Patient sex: F
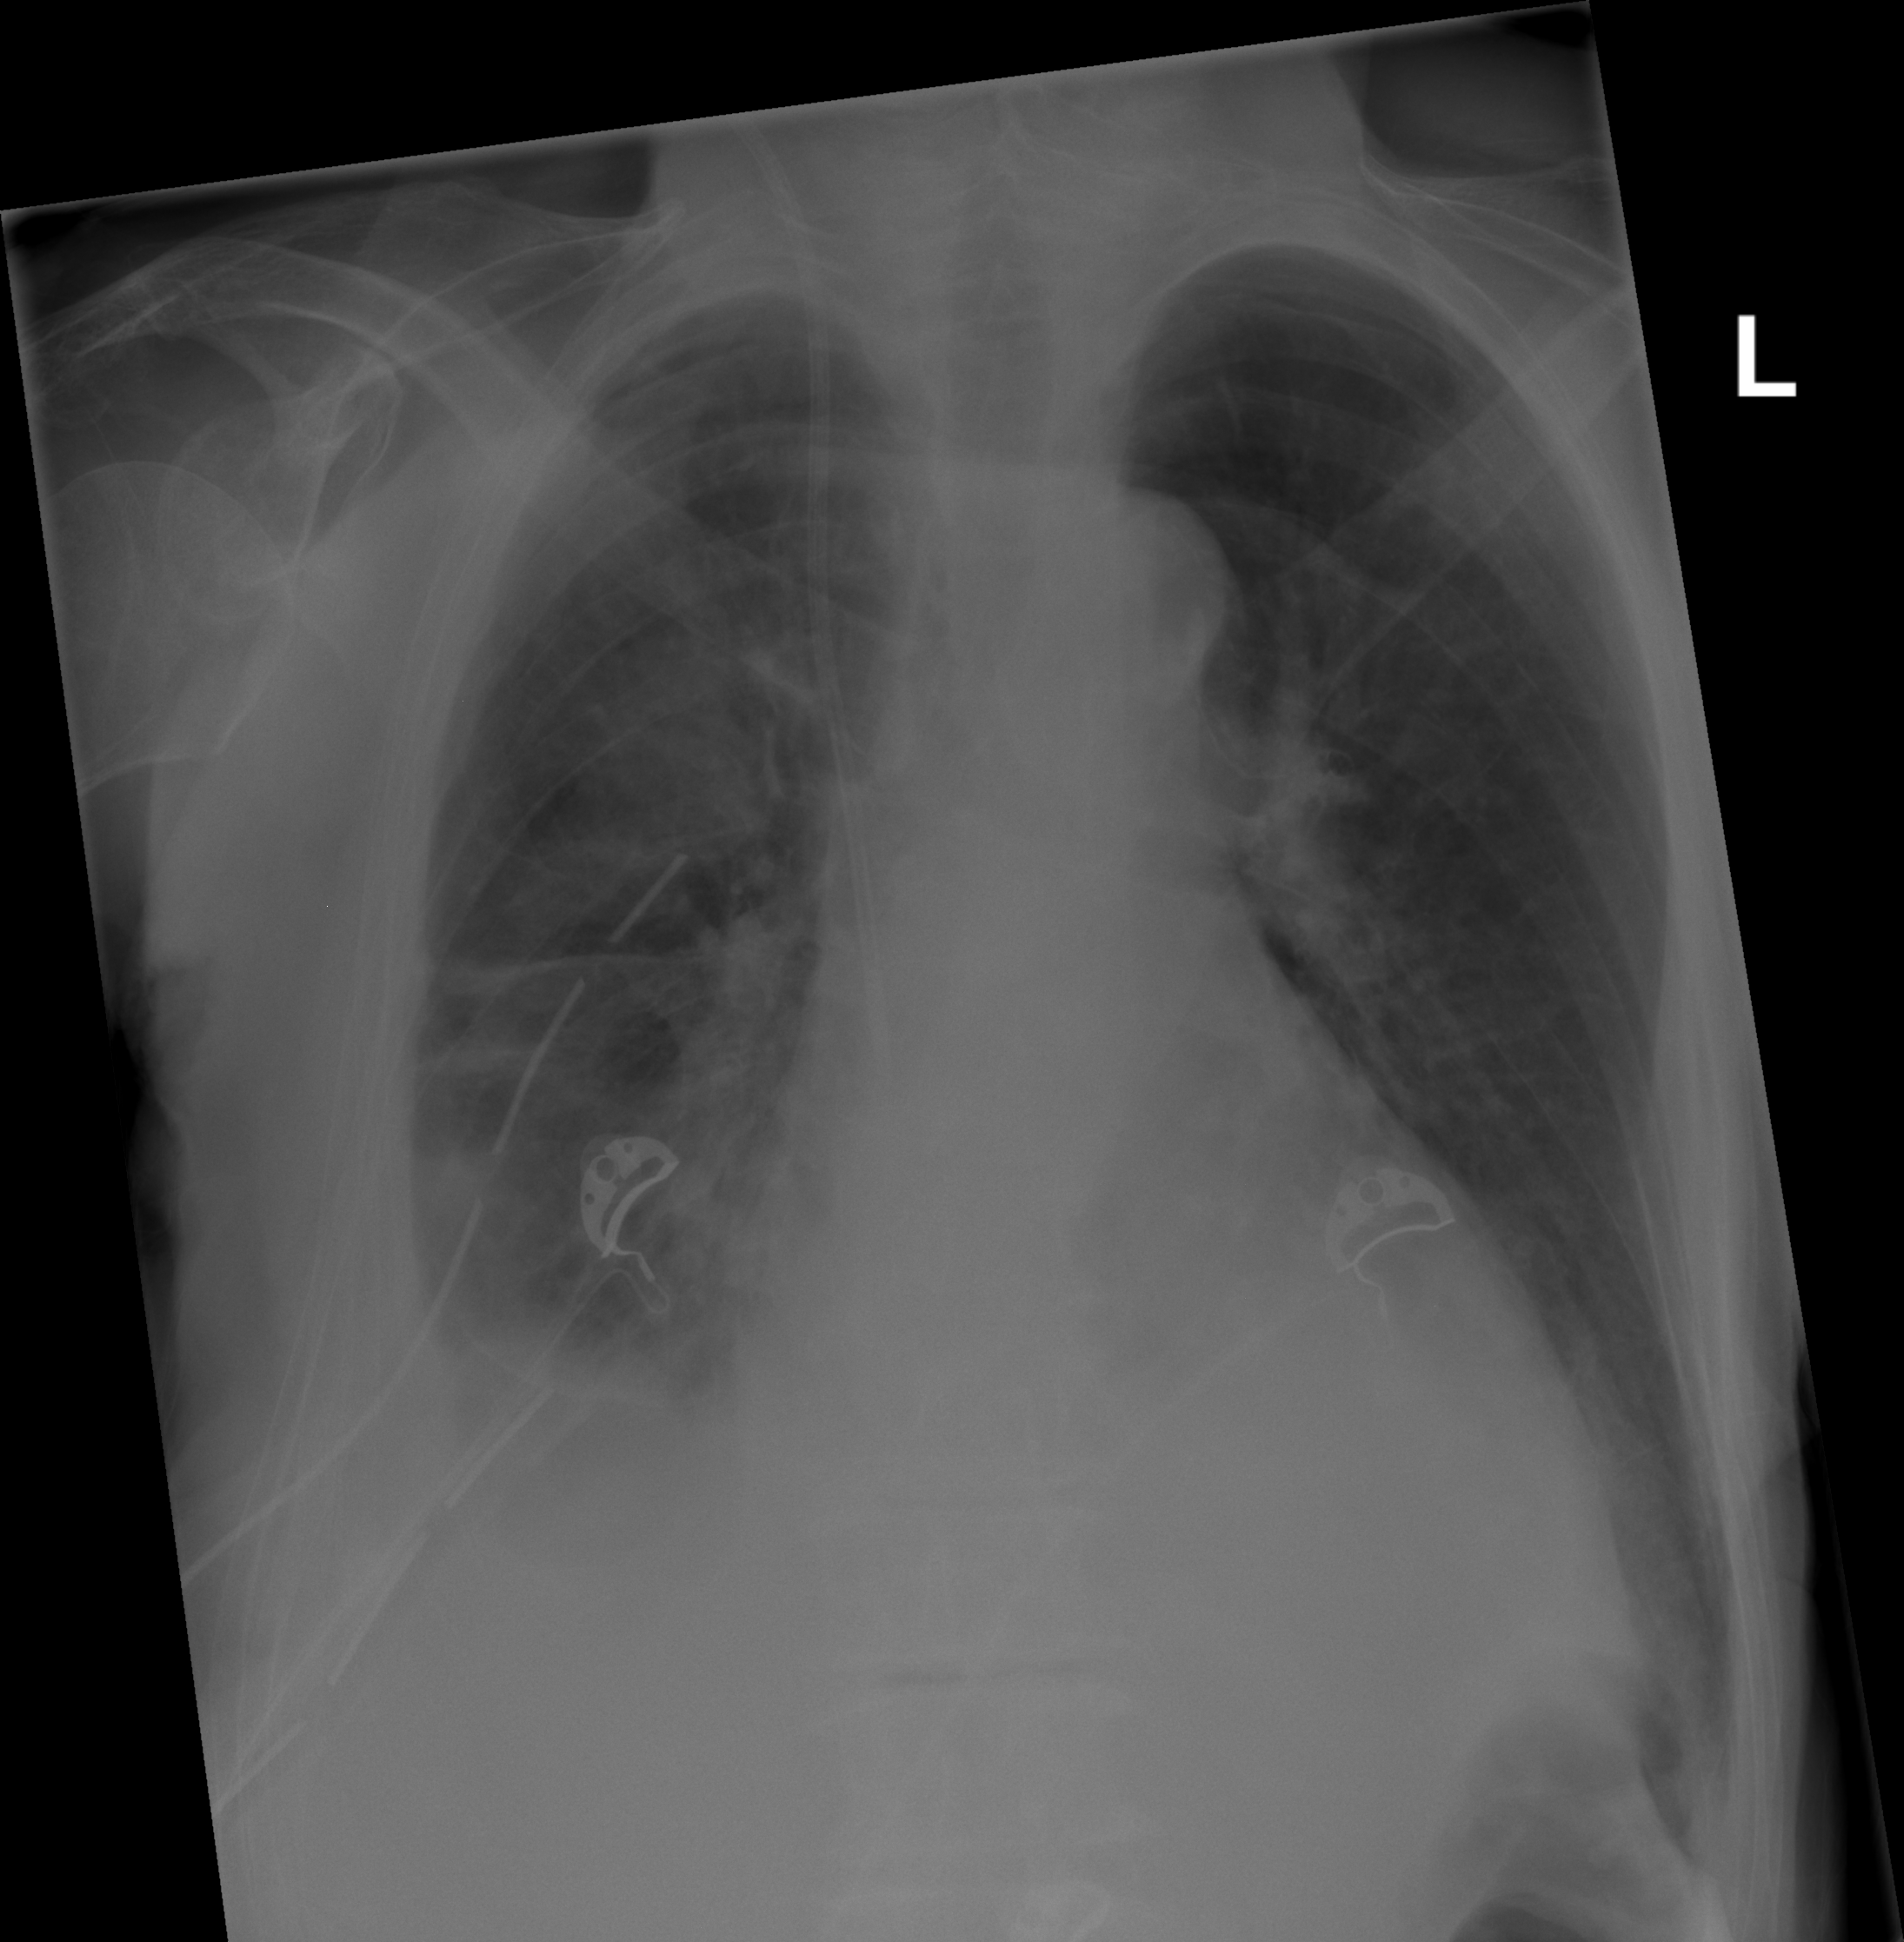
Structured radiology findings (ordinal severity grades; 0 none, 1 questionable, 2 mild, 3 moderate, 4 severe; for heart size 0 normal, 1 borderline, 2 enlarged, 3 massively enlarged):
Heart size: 2
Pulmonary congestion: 0
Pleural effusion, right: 0
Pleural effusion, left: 0
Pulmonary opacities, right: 0
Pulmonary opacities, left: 0
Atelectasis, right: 2
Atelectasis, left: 1